Question: I ve got this Android project built using Gradle with the output : 'build successful',Andthen that I imported the project to android studio.
Whenever I try to click on the green 'run' button, it pops up me this error to
"Edit the configuration"

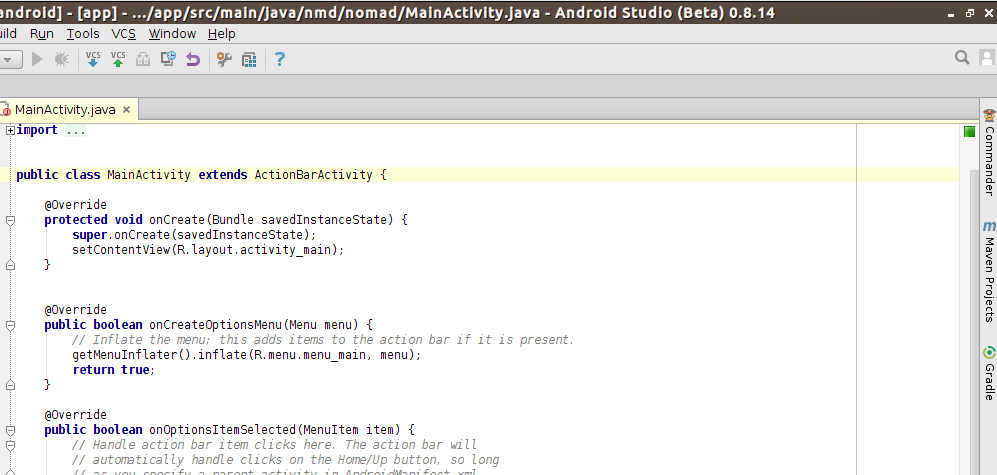
Answer: It looks like you do not have any configured Android app, just click on the arrow pointing downwards which is on the left of RUN button and click on Edit Configurations. This will open a new screen where you can add a new configuration, just like in we do in Eclipse.